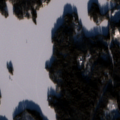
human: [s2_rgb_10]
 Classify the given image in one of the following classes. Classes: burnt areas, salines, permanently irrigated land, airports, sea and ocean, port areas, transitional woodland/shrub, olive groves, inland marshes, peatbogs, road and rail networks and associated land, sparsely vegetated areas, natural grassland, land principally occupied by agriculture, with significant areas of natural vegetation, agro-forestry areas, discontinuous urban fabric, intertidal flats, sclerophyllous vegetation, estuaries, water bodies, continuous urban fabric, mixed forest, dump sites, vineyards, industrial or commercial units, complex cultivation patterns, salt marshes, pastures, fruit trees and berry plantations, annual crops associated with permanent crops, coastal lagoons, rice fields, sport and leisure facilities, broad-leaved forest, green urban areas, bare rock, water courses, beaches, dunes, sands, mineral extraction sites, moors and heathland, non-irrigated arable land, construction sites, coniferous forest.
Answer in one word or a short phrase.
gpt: coniferous forest, mixed forest, transitional woodland/shrub, water bodies